Field crop: tomato
Growth stage: 1
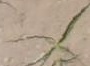
Species: cyperus